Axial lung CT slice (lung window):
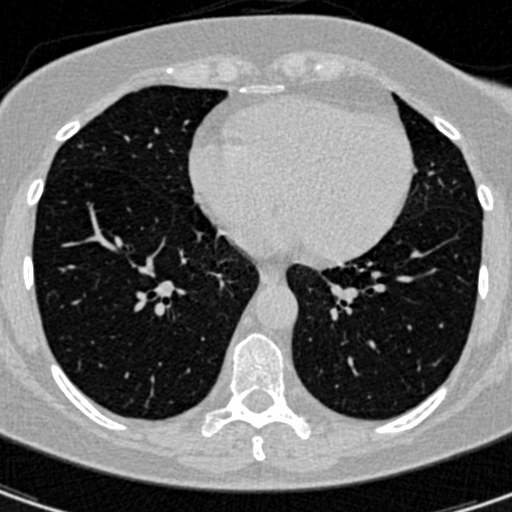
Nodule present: no